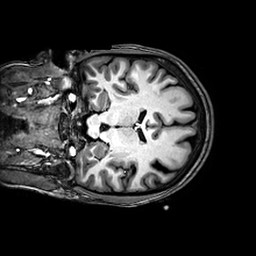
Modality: T1w
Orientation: coronal
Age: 22
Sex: female